Question: After successful installation of Oracle SOA Suite 12c, I'm trying to install RCU.
When I try to execute an RCU batch file from the command prompt, I get this error:
'''
'c:\Program' is not recognized as an internal or external command, operable command or batch file
'''
The batch file is located in the below path:
'''
C:\Oracle\Middleware\Oracle_Home\oracle_commonin
'''

This is my PATH environment variable value:
'''
C:pp\gadmin\product8.0.0\dbhomeXEin;C:\Program Files (x86)\Common Files\Oracle\Java\javapath;C:\ProgramData\Oracle\Java\javapath;%SystemRoot%\system32;%SystemRoot%;%SystemRoot%\System32\Wbem;%SYSTEMROOT%\System32\WindowsPowerShell1.0\;C:\Program Files (x86)\PuTTY\;C:\Program Files\SafeNet\Authentication\SACd;C:\Program Files\SafeNet\Authentication\SAC2
'''
and this in my PATHTEXT environment variable value:
'''
.COM;.EXE;.BAT;.CMD;.VBS;.VBE;.JS;.JSE;.WSF;.WSH;.MSC
'''
The batch file I'm trying to run :
rcu.bat
'''
@REM Copyright (c) 1997, 2019, Oracle and/or its affiliates. All rights reserved.
@REM Wrapper script to launch Oracle home base rcu script
@echo off
setlocal
SET INTERNAL_SCRIPT=rcu_internal.bat
SET WLS_ORACLE_HOME=C:\Oracle\Middleware\Oracle_Home
SET INTERNAL_SCRIPTPATH=
IF EXIST %WLS_ORACLE_HOME% (
SET INTERNAL_SCRIPTPATH="%WLS_ORACLE_HOME%\oracle_commonin"
) ELSE (
SET INTERNAL_SCRIPTPATH=%~dp0
)
CALL %INTERNAL_SCRIPTPATH%\%INTERNAL_SCRIPT% %*
'''
rcu_internal.bat
'''
@REM Copyright (c) 1997, 2019, Oracle and/or its affiliates. All rights reserved.
@echo off
setlocal
rem ORACLE_HOME is the parent directory of the "oracle_commonin" dir where the rcu script is located
SET SCRIPT_PATH=%~dp0
FOR %%i IN ("%SCRIPT_PATH%") DO SET SCRIPT_PATH=%%~fsi
@REM Set the ORACLE_HOME relative to this script...
FOR %%i IN ("%SCRIPT_PATH%\..\..") DO SET ORACLE_HOME=%%~fsi
@set LOG_LOCATION_VAR=
@set LOG_LEVEL_VAR=
@set LOG_NAME_VAR=
@set LOG_FORMATTER_VAR=
@set TIMESTAMP_LOG_DIR_VAR=
@set PRETTY_NAME_VAR=
@set OPERATION1_NAME_VAR=
@set OPERATION2_NAME_VAR=
@set OPERATION1_CMDLINE_VAR=
@set OPERATION2_CMDLINE_VAR=
@set DBMS_OUTPUT_IN_SEPARATE_FILE_VAR=
@set RCU_PRODUCT_NAME_VAR=
@set RCU_TWO_PHASE_VAR=
@set ENABLE_JAVADB_VAR=
@if not "%RCU_TIMESTAMP_LOG_DIR%" == "" set TIMESTAMP_LOG_DIR_VAR=-DRCU_TIMESTAMP_LOG_DIR=%RCU_TIMESTAMP_LOG_DIR%
@if "%RCU_TIMESTAMP_LOG_DIR%" == "" set TIMESTAMP_LOG_DIR_VAR=-DRCU_TIMESTAMP_LOG_DIR=true
@if not "%RCU_LOG_LOCATION%" == "" set LOG_LOCATION_VAR=-DRCU_LOG_LOCATION="%RCU_LOG_LOCATION%"
@if not "%RCU_LOG_LEVEL%" == "" set LOG_LEVEL_VAR=-DRCU_LOG_LEVEL=%RCU_LOG_LEVEL%
@if "%RCU_LOG_LEVEL%" == "" set LOG_LEVEL_VAR=-DRCU_LOG_LEVEL=NOTIFICATION
@if not "%RCU_LOG_NAME%" == "" set LOG_NAME_VAR=-DRCU_LOG_NAME="%RCU_LOG_NAME%"
@if not "%RCU_LOG_FORMATTER%" == "" set LOG_FORMATTER_VAR=-DRCU_LOG_FORMATTER=%RCU_LOG_FORMATTER%
@if not "%USE_PRETTY_NAMES%" == "" set PRETTY_NAME_VAR=-DUSE_PRETTY_NAMES=%USE_PRETTY_NAMES%
@if not "%RCU_OPERATION1_NAME%" == "" set OPERATION1_NAME_VAR=-DRCU_OPERATION1_NAME=%RCU_OPERATION1_NAME%
@if not "%RCU_OPERATION2_NAME%" == "" set OPERATION2_NAME_VAR=-DRCU_OPERATION2_NAME=%RCU_OPERATION2_NAME%
@if not "%RCU_OPERATION1_CMDLINE%" == "" set OPERATION1_CMDLINE_VAR=-DRCU_OPERATION1_CMDLINE=%RCU_OPERATION1_CMDLINE%
@if not "%RCU_OPERATION2_CMDLINE%" == "" set OPERATION2_CMDLINE_VAR=-DRCU_OPERATION2_CMDLINE=%RCU_OPERATION2_CMDLINE%
@if not "%RCU_DBMS_OUTPUT_IN_SEPARATE_FILE%" == "" set DBMS_OUTPUT_IN_SEPARATE_FILE_VAR=-DRCU_DBMS_OUTPUT_IN_SEPARATE_FILE=%RCU_DBMS_OUTPUT_IN_SEPARATE_FILE%
@if not "%RCU_PRODUCT_NAME%" == "" set RCU_PRODUCT_NAME_VAR=-DRCU_PRODUCT_NAME=%RCU_PRODUCT_NAME%
@if not "%USE_TWO_PHASE_RCU%" == "" set RCU_TWO_PHASE_VAR=-DUSE_TWO_PHASE_RCU=%USE_TWO_PHASE_RCU%
@if not "%ENABLE_JAVADB%" == "" set ENABLE_JAVADB_VAR=-DENABLE_JAVADB=%ENABLE_JAVADB%
@set RCU_ENV_VARS=%LOG_LOCATION_VAR% %LOG_LEVEL_VAR% %LOG_NAME_VAR% %LOG_FORMATTER_VAR% %TIMESTAMP_LOG_DIR_VAR% %PRETTY_NAME_VAR% %OPERATION1_NAME_VAR% %OPERATION2_NAME_VAR% %OPERATION1_CMDLINE_VAR% %OPERATION2_CMDLINE_VAR% %DBMS_OUTPUT_IN_SEPARATE_FILE_VAR% %RCU_PRODUCT_NAME_VAR% %RCU_TWO_PHASE_VAR% %ENABLE_JAVADB_VAR%
@set LAUNCH_MODE=%LAUNCH_MODE%
@set OH=%ORACLE_HOME%
@set RCU_HOME=%ORACLE_HOME%\oracle_common
@set OH_J2EE=%ORACLE_HOME%\j2ee\home
@set JLIB_DIR=%RCU_HOME%\jlib
@set JRE_DIR=%OH%\jdk\jre
@set RCUHELP_FILE=rchlp.jar
IF [%LANG%] == [] (
FOR /F "tokens=3 delims= " %%G in ('reg query "hklm\system\controlset001\control
ls\language" /v Default') DO (
IF [%%G] EQU [0407] (
set RCUHELP_FILE=rchlp_de.jar
) ELSE IF [%%G] EQU [040c] (
set RCUHELP_FILE=rchlp_fr.jar
) ELSE IF [%%G] EQU [040a] (
set RCUHELP_FILE=rchlp_es.jar
) ELSE IF [%%G] EQU [0410] (
set RCUHELP_FILE=rchlp_it.jar
) ELSE IF [%%G] EQU [0411] (
set RCUHELP_FILE=rchlp_ja.jar
) ELSE IF [%%G] EQU [0412] (
set RCUHELP_FILE=rchlp_ko.jar
) ELSE IF [%%G] EQU [0416] (
set RCUHELP_FILE=rchlp_pt_BR.jar
) ELSE IF [%%G] EQU [0804] (
set RCUHELP_FILE=rchlp_zh_CN.jar
) ELSE IF [%%G] EQU [0404] (
set RCUHELP_FILE=rchlp_zh_TW.jar
)
)
) ELSE (
echo %LANG%|findstr /i "de" >nul:
if not errorlevel 1 set RCUHELP_FILE=rchlp_de.jar
echo %LANG%|findstr /i "fr" >nul:
if not errorlevel 1 set RCUHELP_FILE=rchlp_fr.jar
echo %LANG%|findstr /i "es" >nul:
if not errorlevel 1 set RCUHELP_FILE=rchlp_es.jar
echo %LANG%|findstr /i "it" >nul:
if not errorlevel 1 set RCUHELP_FILE=rchlp_it.jar
echo %LANG%|findstr /i "ja" >nul:
if not errorlevel 1 set RCUHELP_FILE=rchlp_ja.jar
echo %LANG%|findstr /i "ko" >nul:
if not errorlevel 1 set RCUHELP_FILE=rchlp_ko.jar
echo %LANG%|findstr /i "pt_BR" >nul:
if not errorlevel 1 set RCUHELP_FILE=rchlp_pt_BR.jar
echo %LANG%|findstr /i "zh_CN" >nul:
if not errorlevel 1 set RCUHELP_FILE=rchlp_zh_CN.jar
echo %LANG%|findstr /i "zh_TW" >nul:
if not errorlevel 1 set RCUHELP_FILE=rchlp_zh_TW.jar
)
@set RCU_CLASSPATH=%JLIB_DIR%
cu.jar
@set HELPSET_CLASSPATH=%JLIB_DIR%\%RCUHELP_FILE%
@set PATH=%RCU_HOME%in;%PATH%
@set CLASSPATH=%RCU_CLASSPATH%;%HELPSET_CLASSPATH%
rem If no parameter passed, RCU should start run as silent mode.
@if "%JAVA_HOME%" == "" set JAVA_HOME=%JRE_DIR%
@if not "%JAVA_HOME%" == "" if exist %JAVA_HOME%\jrein\javaw.exe set JAVA_HOME=%JAVA_HOME%\jre
if NOT exist "%JAVA_HOME%in\java.exe" (
if exist "%RCU_HOME%\..\ouiin\getVariable.cmd" (
@REM INVOKE SCRIPT TO SET THE JAVA_HOME
CALL %RCU_HOME%\..\ouiin\getVariable.cmd JAVA_HOME JAVA_HOME
)
)
if NOT exist "%JAVA_HOME%in\java.exe" (
if exist "%RCU_HOME%\jdk" (
@REM SET THE JAVA_HOME to oracle_common/jdk
set JAVA_HOME=%RCU_HOME%\jdk
)
)
for %%i in ("%JAVA_HOME%") do set JAVA_HOME=%%~fsi
if NOT exist "%JAVA_HOME%in\java.exe" (
echo Unable to locate java at the following location: %JAVA_HOME%in\java. Please set the correct value for JAVA_HOME or ORACLE_HOME and try again.
SET ERRORLEVEL=1
goto end
)
if "%~1"=="" goto console
%JAVA_HOME%in\java %RCU_JAVA_OPTIONS% -DRCU_HOME=%RCU_HOME% -DSQLPLUS_HOME=%OH% -DORACLE_HOME=%OH% %RCU_ENV_VARS% -DLAUNCH_MODE=%LAUNCH_MODE% -mx128m -classpath %CLASSPATH% oracle.sysman.assistants.rcu.Rcu -lockSchemas false %*
goto end
:console
%JAVA_HOME%in\java -DRCU_HOME=%RCU_HOME% -DSQLPLUS_HOME=%OH% -DORACLE_HOME=%OH% -DRANDOMIZE_PASSWORDS=true %RCU_ENV_VARS% -DLAUNCH_MODE=%LAUNCH_MODE% -mx128m %RCU_JAVA_OPTIONS% -classpath %CLASSPATH% oracle.sysman.assistants.rcu.Rcu
:end
exit /B %ERRORLEVEL%
'''
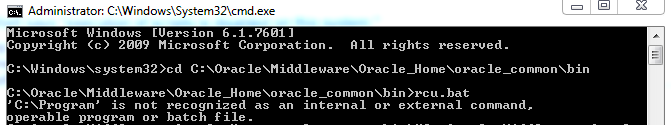
Answer: I suggest to modify 'rcu.bat' to:
'''
@REM Copyright (c) 1997, 2019, Oracle and/or its affiliates. All rights reserved.
@REM Wrapper script to launch Oracle home base rcu script
@ECHO OFF
SETLOCAL EnableExtensions DisableDelayedExpansion
SET "INTERNAL_SCRIPT=rcu_internal.bat"
SET "WLS_ORACLE_HOME=C:\Oracle\Middleware\Oracle_Home"
SET "INTERNAL_SCRIPTPATH="
IF EXIST "%WLS_ORACLE_HOME%" (
SET "INTERNAL_SCRIPTPATH=%WLS_ORACLE_HOME%\oracle_common\bin\"
) ELSE (
SET "INTERNAL_SCRIPTPATH=%~dp0"
)
CALL "%INTERNAL_SCRIPTPATH%%INTERNAL_SCRIPT%" %*
ENDLOCAL
'''
Every argument string referencing a file or folder must be enclosed in double quotes to be sure to work even on file/folder name without or with path contains a space or one of these characters '&()[]{}^=;!'+,'~'.
The expression '%~dp0' expands to full qualified path of the batch file which always ends with a backslash. Therefore '%~dp0' should be never concatenated directly or indirectly as done here via environment variable 'INTERNAL_SCRIPTPATH' with an additional backslash with a file/folder name. That would otherwise results in '\\' in expanded path which Windows needs to correct to a single '\' before it passes the file/folder name with path to the file system. This is the reason for appending a backslash at end of '%WLS_ORACLE_HOME%\oracle_common\bin' and remove the backslash in argument string of command .
The usage of command just results in pushing the current directory path on stack and the pointer to the current list of environment variables. The state of the command extensions and the state of delayed environment variable expansion are not changed on using just without any parameter. So the execution environment would be defined outside of the batch file. That is not good. A batch file should not depend on what other application or batch files set as execution environment. This batch file requires enabled command extensions and disabled delayed environment variable expansion to work independent on what is the full path of the batch file. Therefore the command is used with the two optional arguments to define the required execution environment. Please read read <URL> for details about the commands and .
I recommend to read my answers on <URL> to understand why it is best practice to enclose the argument string 'variable=value' for command in double quotes with first '"' left to variable name and not at beginning of the variable value. That makes a big difference.
The usage of 'SET INTERNAL_SCRIPTPATH="%WLS_ORACLE_HOME%\oracle_common\bin"' results on the command line 'CALL %INTERNAL_SCRIPTPATH%\%INTERNAL_SCRIPT% %*' in the expanded command line:
'''
CALL "C:\Oracle\Middleware\Oracle_Home\oracle_common\bin"\rcu_internal.bat %*
'''
The first argument of command is not quoted correct. The second '"' should be at end of the argument string after '.bat' and not somewhere in the middle. The suggested code above results in an always 100% correct first argument string for command .
I suggest for 'rcu_internal.bat' the following code:
'''
@rem Copyright (c) 1997, 2019, Oracle and/or its affiliates. All rights reserved.
@echo off
setlocal EnableExtensions DisableDelayedExpansion
@rem ORACLE_HOME is the parent directory of the "oracle_common\bin"
@rem directory where the rcu script is located.
@rem Set the ORACLE_HOME relative to this script...
for %%I in ("%~dp0..\..") do set "ORACLE_HOME=%%~fI"
@rem Make sure the ORACLE_HOME path does not end with a
@rem backslash even on being the root directory of a drive.
if "%ORACLE_HOME:~-1%" == "\" set "ORACLE_HOME=%ORACLE_HOME:~0,-1%"
@set "LOG_LOCATION_VAR="
@set "LOG_LEVEL_VAR="
@set "LOG_NAME_VAR="
@set "LOG_FORMATTER_VAR="
@set "TIMESTAMP_LOG_DIR_VAR="
@set "PRETTY_NAME_VAR="
@set "OPERATION1_NAME_VAR="
@set "OPERATION2_NAME_VAR="
@set "OPERATION1_CMDLINE_VAR="
@set "OPERATION2_CMDLINE_VAR="
@set "DBMS_OUTPUT_IN_SEPARATE_FILE_VAR="
@set "RCU_PRODUCT_NAME_VAR="
@set "RCU_TWO_PHASE_VAR="
@set "ENABLE_JAVADB_VAR="
@if defined RCU_TIMESTAMP_LOG_DIR set "TIMESTAMP_LOG_DIR_VAR=-DRCU_TIMESTAMP_LOG_DIR=%RCU_TIMESTAMP_LOG_DIR%"
@if not defined RCU_TIMESTAMP_LOG_DIR set "TIMESTAMP_LOG_DIR_VAR=-DRCU_TIMESTAMP_LOG_DIR=true"
@if defined RCU_LOG_LOCATION set "LOG_LOCATION_VAR=-DRCU_LOG_LOCATION="%RCU_LOG_LOCATION%" "
@if defined RCU_LOG_LEVEL set "LOG_LEVEL_VAR=-DRCU_LOG_LEVEL=%RCU_LOG_LEVEL%"
@if not defined RCU_LOG_LEVEL set "LOG_LEVEL_VAR=-DRCU_LOG_LEVEL=NOTIFICATION"
@if defined RCU_LOG_NAME set "LOG_NAME_VAR= -DRCU_LOG_NAME="%RCU_LOG_NAME%""
@if defined CU_LOG_FORMATTER set "LOG_FORMATTER_VAR= -DRCU_LOG_FORMATTER=%RCU_LOG_FORMATTER%"
@if defined USE_PRETTY_NAMES set "PRETTY_NAME_VAR= -DUSE_PRETTY_NAMES=%USE_PRETTY_NAMES%"
@if defined RCU_OPERATION1_NAME set "OPERATION1_NAME_VAR= -DRCU_OPERATION1_NAME=%RCU_OPERATION1_NAME%"
@if defined RCU_OPERATION2_NAME set "OPERATION2_NAME_VAR= -DRCU_OPERATION2_NAME=%RCU_OPERATION2_NAME%"
@if defined RCU_OPERATION1_CMDLINE set "OPERATION1_CMDLINE_VAR= -DRCU_OPERATION1_CMDLINE=%RCU_OPERATION1_CMDLINE%"
@if defined RCU_OPERATION2_CMDLINE set "OPERATION2_CMDLINE_VAR= -DRCU_OPERATION2_CMDLINE=%RCU_OPERATION2_CMDLINE%"
@if defined RCU_DBMS_OUTPUT_IN_SEPARATE_FILE set "DBMS_OUTPUT_IN_SEPARATE_FILE_VAR= -DRCU_DBMS_OUTPUT_IN_SEPARATE_FILE=%RCU_DBMS_OUTPUT_IN_SEPARATE_FILE%"
@if defined RCU_PRODUCT_NAME set "RCU_PRODUCT_NAME_VAR= -DRCU_PRODUCT_NAME=%RCU_PRODUCT_NAME%"
@if defined USE_TWO_PHASE_RCU set "RCU_TWO_PHASE_VAR= -DUSE_TWO_PHASE_RCU=%USE_TWO_PHASE_RCU%"
@if defined ENABLE_JAVADB set "ENABLE_JAVADB_VAR= -DENABLE_JAVADB=%ENABLE_JAVADB%"
@set "RCU_ENV_VARS=%LOG_LOCATION_VAR%%LOG_LEVEL_VAR%%LOG_NAME_VAR%%LOG_FORMATTER_VAR% %TIMESTAMP_LOG_DIR_VAR%%PRETTY_NAME_VAR%%OPERATION1_NAME_VAR%%OPERATION2_NAME_VAR%%OPERATION1_CMDLINE_VAR%%OPERATION2_CMDLINE_VAR%%DBMS_OUTPUT_IN_SEPARATE_FILE_VAR%%RCU_PRODUCT_NAME_VAR%%RCU_TWO_PHASE_VAR%%ENABLE_JAVADB_VAR%"
@set "OH=%ORACLE_HOME%"
@set "RCU_HOME=%ORACLE_HOME%\oracle_common"
@set "OH_J2EE=%ORACLE_HOME%\j2ee\home"
@set "JLIB_DIR=%RCU_HOME%\jlib"
@set "JRE_DIR=%OH%\jdk\jre"
@set "RCUHELP_FILE=rchlp.jar"
if not defined LANG (
for /F "skip=1 tokens=3" %%G in ('%SystemRoot%\System32\reg.exe query "HKLM\System\CurrentControlSet\Control\Nls\Language" /v Default') do (
if "%%G" == "0407" set "RCUHELP_FILE=rchlp_de.jar" & goto MoreVars
if /I "%%G" == "040c" set "RCUHELP_FILE=rchlp_fr.jar" & goto MoreVars
if /I "%%G" == "040a" set "RCUHELP_FILE=rchlp_es.jar" & goto MoreVars
if "%%G" == "0410" set "RCUHELP_FILE=rchlp_it.jar" & goto MoreVars
if "%%G" == "0411" set "RCUHELP_FILE=rchlp_ja.jar" & goto MoreVars
if "%%G" == "0412" set "RCUHELP_FILE=rchlp_ko.jar" & goto MoreVars
if "%%G" == "0416" set "RCUHELP_FILE=rchlp_pt_BR.jar" & goto MoreVars
if "%%G" == "0804" set "RCUHELP_FILE=rchlp_zh_CN.jar" & goto MoreVars
if "%%G" == "0404" set "RCUHELP_FILE=rchlp_zh_TW.jar" & goto MoreVars
)
) else (
echo %LANG%|%SystemRoot%\System32\find.exe /C /I "de" >nul && ( set "RCUHELP_FILE=rchlp_de.jar" & goto MoreVars )
echo %LANG%|%SystemRoot%\System32\find.exe /C /I "fr" >nul && ( set "RCUHELP_FILE=rchlp_fr.jar" & goto MoreVars )
echo %LANG%|%SystemRoot%\System32\find.exe /C /I "es" >nul && ( set "RCUHELP_FILE=rchlp_es.jar" & goto MoreVars )
echo %LANG%|%SystemRoot%\System32\find.exe /C /I "it" >nul && ( set "RCUHELP_FILE=rchlp_it.jar" & goto MoreVars )
echo %LANG%|%SystemRoot%\System32\find.exe /C /I "ja" >nul && ( set "RCUHELP_FILE=rchlp_ja.jar" & goto MoreVars )
echo %LANG%|%SystemRoot%\System32\find.exe /C /I "ko" >nul && ( set "RCUHELP_FILE=rchlp_ko.jar" & goto MoreVars )
echo %LANG%|%SystemRoot%\System32\find.exe /C /I "pt_BR" >nul && ( set "RCUHELP_FILE=rchlp_pt_BR.jar" & goto MoreVars )
echo %LANG%|%SystemRoot%\System32\find.exe /C /I "zh_CN" >nul && ( set "RCUHELP_FILE=rchlp_zh_CN.jar" & goto MoreVars )
echo %LANG%|%SystemRoot%\System32\find.exe /C /I "zh_TW" >nul && ( set "RCUHELP_FILE=rchlp_zh_TW.jar" & goto MoreVars )
)
:MoreVars
@set "RCU_CLASSPATH=%JLIB_DIR%\rcu.jar"
@set "HELPSET_CLASSPATH=%JLIB_DIR%\%RCUHELP_FILE%"
@set "PATH=%RCU_HOME%\bin;%PATH%"
@set "CLASSPATH=%RCU_CLASSPATH%;%HELPSET_CLASSPATH%"
rem If no parameter passed, RCU should start run as silent mode.
if not defined JAVA_HOME (
set "JAVA_HOME=%JRE_DIR%"
) else (
if exist "%JAVA_HOME%\jre\bin\javaw.exe" set "JAVA_HOME=%JAVA_HOME%\jre"
)
if not exist "%JAVA_HOME%\bin\java.exe" (
if exist "%RCU_HOME%\..\oui\bin\getVariable.cmd" (
@rem INVOKE SCRIPT TO SET THE JAVA_HOME
call "%RCU_HOME%\..\oui\bin\getVariable.cmd" JAVA_HOME JAVA_HOME
)
)
if not exist "%JAVA_HOME%\bin\java.exe" (
if exist "%RCU_HOME%\jdk\" (
@rem Set the JAVA_HOME to oracle_common\jdk
set "JAVA_HOME=%RCU_HOME%\jdk"
)
)
for %%I in ("%JAVA_HOME%") do set "JAVA_HOME=%%~fI"
if not exist "%JAVA_HOME%\bin\java.exe" (
echo Unable to locate Java at the following location: "%JAVA_HOME%\bin\java".
echo Please set the correct value for JAVA_HOME or ORACLE_HOME and try again.
@rem Command endlocal is implicit executed by cmd.exe
exit /B 1
)
if not "%~1" == "" (
"%JAVA_HOME%\bin\java.exe" %RCU_JAVA_OPTIONS% -DRCU_HOME="%RCU_HOME%" -DSQLPLUS_HOME="%OH%" -DORACLE_HOME="%OH%" %RCU_ENV_VARS% -DLAUNCH_MODE=%LAUNCH_MODE% -mx128m -classpath "%CLASSPATH%" oracle.sysman.assistants.rcu.Rcu -lockSchemas false %*
) else (
"%JAVA_HOME%\bin\java.exe" -DRCU_HOME="%RCU_HOME%" -DSQLPLUS_HOME="%OH%" -DORACLE_HOME="%OH%" -DRANDOMIZE_PASSWORDS=true %RCU_ENV_VARS% -DLAUNCH_MODE=%LAUNCH_MODE% -mx128m %RCU_JAVA_OPTIONS% -classpath "%CLASSPATH%" oracle.sysman.assistants.rcu.Rcu
)
endlocal
'''
I hope, this revised batch file works because I could not test it.
'%JAVA_HOME%\bin\java''"'
It is faster and safer to check for existence of an environment variable using 'if defined' instead of 'if not "variable" == ""' if the command extensions are enabled as made sure in third line of this batch file. 'if not defined' is better than 'if "variable" == ""'.
The environment variables which finally build 'RCU_ENV_VARS' are defined in a manner to avoid two or more spaces on command line between the arguments if one or more options are not defined on execution of this script. More than one space between the options is no problem, but it looks better to have just one space between each option and it can be easily achieved as it can be seen here.
The registry key 'ControlSet001' should be never used on registry queries. There is no guarantee that this registry key exists at all. There is 'CurrentControlSet' which exists always. I have a PC on which 'ControlSet002' is the last known good control set, 'ControlSet003' is the current control set and 'ControlSet001' does not exist at all as defined automatically by Windows according to values in 'HKLM\System\Select'.
Do not use '[' and ']' on comparing two strings. They have no special meaning for Windows command processor. It is more safe to use '"' for the two strings to compare with an condition. But please take into account that does not remove '"' from the strings before running the string comparison. So if the string on left side is enclosed in '"', the string on right side must be also enclosed in '"'.
The string comparison operator is '==' and not 'EQU'. 'EQU' is mainly for comparing two integer values and is interpreted as string comparison operator only if one of the two numbers to compare cannot be converted successfully to a signed 32-bit integer value like on enclosing the two strings in square brackets or double quotes. See also my answer on <URL> for a very detailed explanation how string comparisons are done by command .
There should be always a space left and a space right to '==' for 100% correct syntax as on 'if not "%~1" == ""' on which 'cmd.exe' does not need to make automatic corrections like on 'if not "%~1"==""'. The applied automatic correction can be seen on <URL>. Well, for debugging the batch file all '@' are counterproductive with the exception of the first two.